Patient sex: M
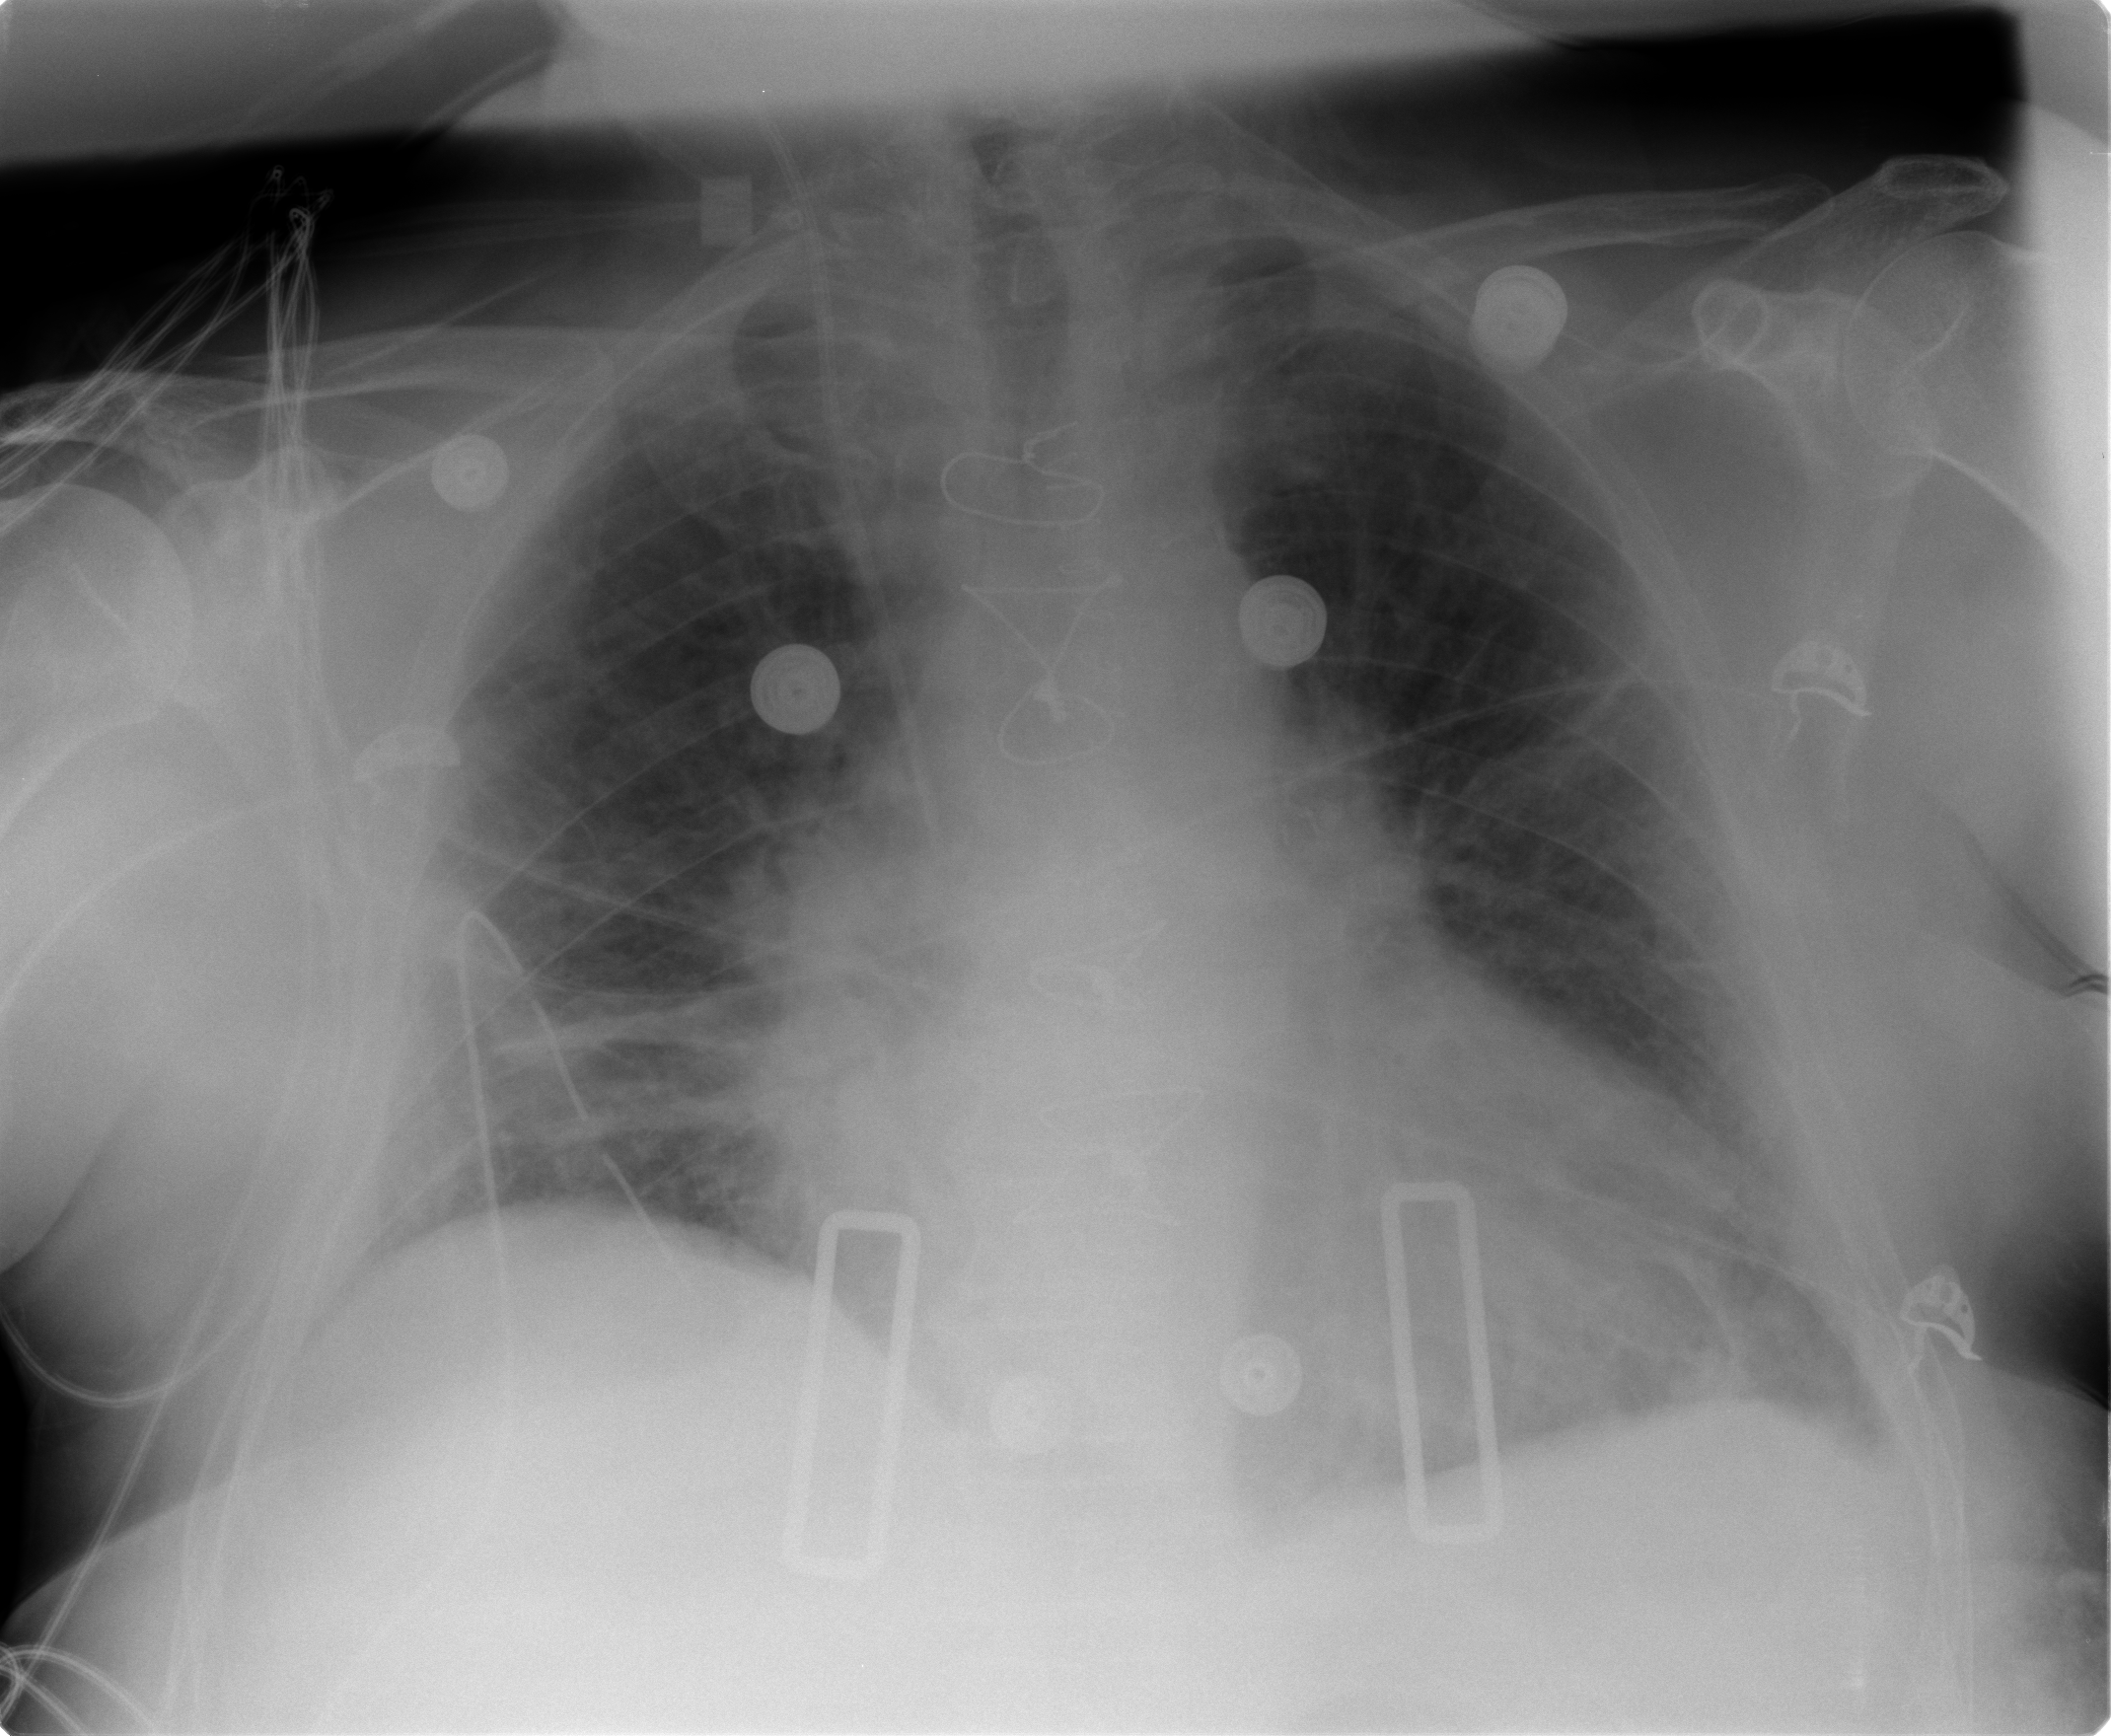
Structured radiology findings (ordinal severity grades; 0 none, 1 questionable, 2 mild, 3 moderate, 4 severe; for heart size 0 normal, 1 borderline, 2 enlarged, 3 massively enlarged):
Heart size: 2
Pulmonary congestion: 2
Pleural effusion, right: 1
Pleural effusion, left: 2
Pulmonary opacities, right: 3
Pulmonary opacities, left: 2
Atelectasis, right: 2
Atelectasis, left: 2